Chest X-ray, PA view. Patient: 33 years old, sex F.
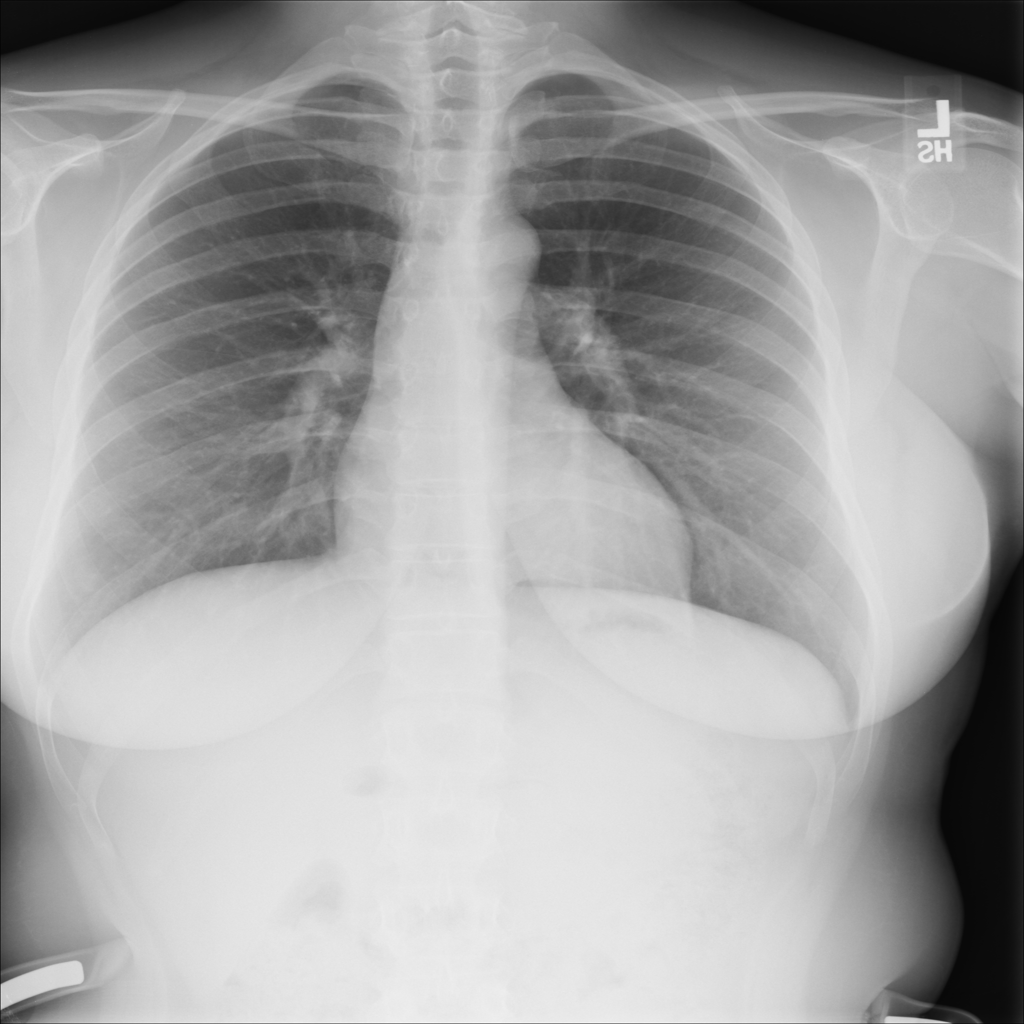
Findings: No Finding